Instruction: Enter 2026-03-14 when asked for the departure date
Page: home
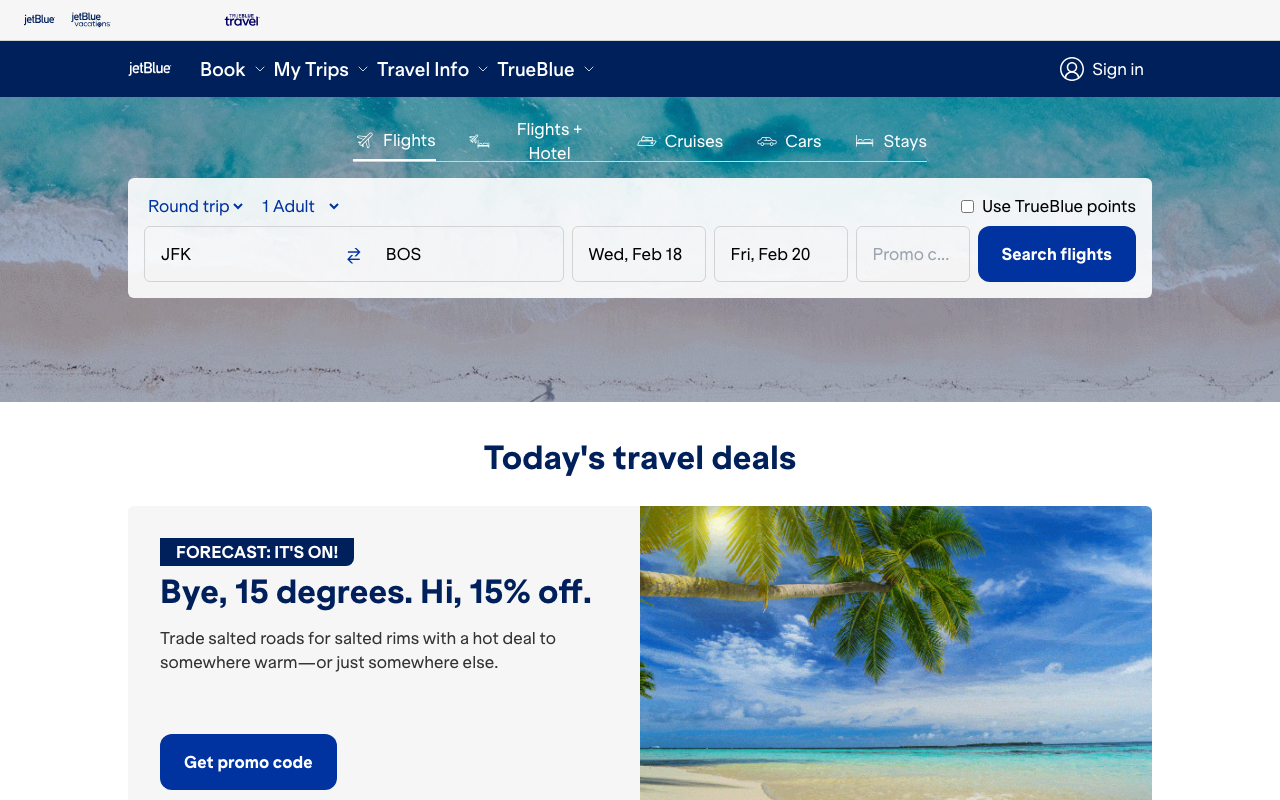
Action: type